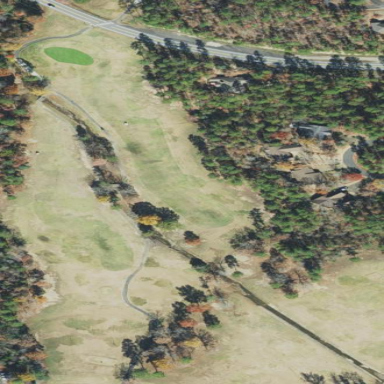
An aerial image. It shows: Water hazard on golf course. The hazard is natural water feature.